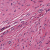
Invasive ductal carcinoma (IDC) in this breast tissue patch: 0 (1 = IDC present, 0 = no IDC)